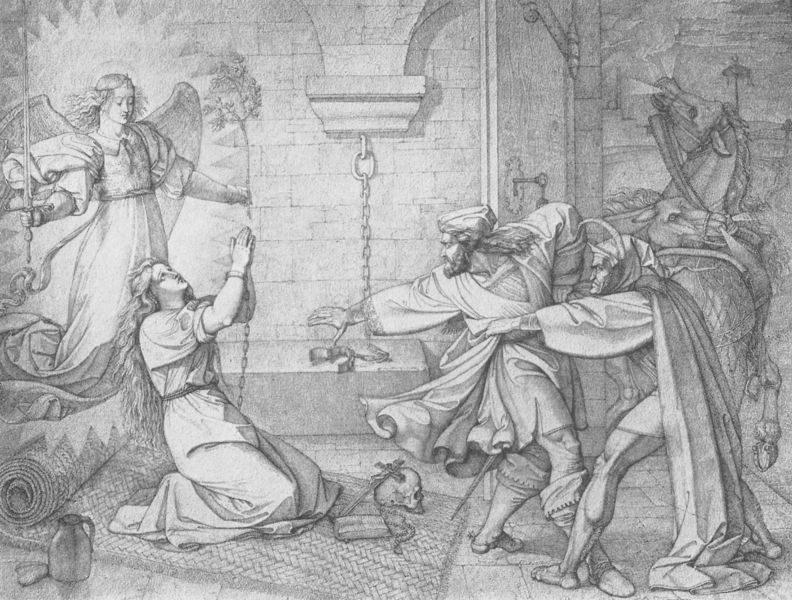
Titel: Szene im Kerker (Bilder zu Goethes Faust, Blatt 12)
Künstler: Peter Cornelius
Institution: Frankfurt, Städelsches Kunstinstitut
Schlagwörter: flügel, mann, frau, grau, licht, männer, skizze, tür, zeichnung, haus, schloss, teppich, wand, schädel, boden, pferd, pferde, engel, krug, fesseln, kette, mauer, graphik, brot, vanitas, eisen, keller, gewölbe, offen, kreuz, strahlen, jungfrau, stich, faust, ketten, knien, beten, gebet, totenkopf, gefängnis, kerker, türschloss, flehen, knieen, erscheinung, heilige, schlüssel, schutzengel, verließ, kupferstich, erzengel, verkündigung, schutz, michael, matten, mephisto, fessel, kruez, martyrium, gabriel, erscheinen, erzengel michael, tr, gebte, sarazehner, aufgesperrt